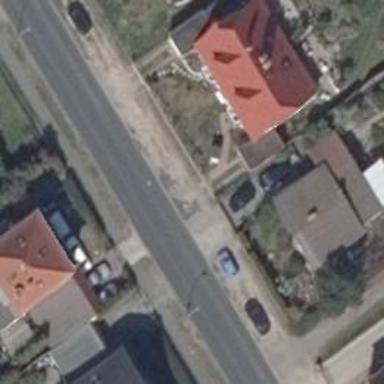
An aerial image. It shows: Asphalt footway.